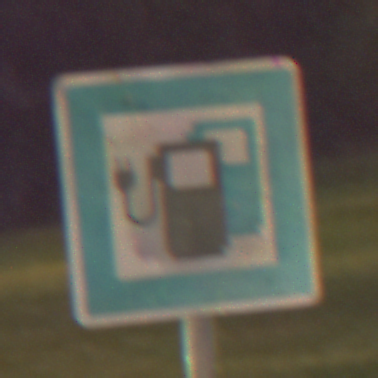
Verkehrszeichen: LadestationFuerElektrofahrzeuge
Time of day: Night
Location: Outdoor (Suburban)
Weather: Clear
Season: NotSpecified
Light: Artificial